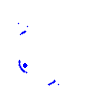
Particle: electron